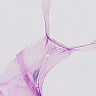
Metastatic tissue present: no